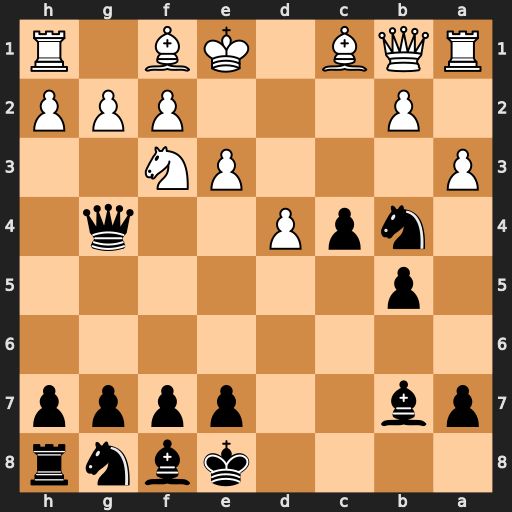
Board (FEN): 4kbnr/pb2pppp/8/1p6/1npP2q1/P3PN2/1P3PPP/RQB1KB1R
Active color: b
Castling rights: KQk
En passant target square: -
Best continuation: Be4 Qxe4 Qxe4